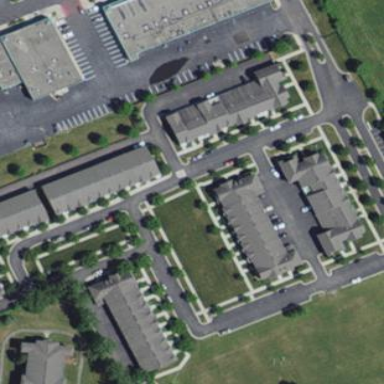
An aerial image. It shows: Residential area consisting of condominiums.